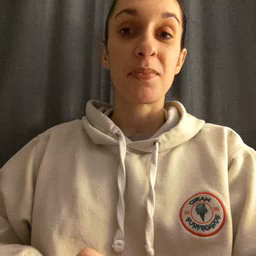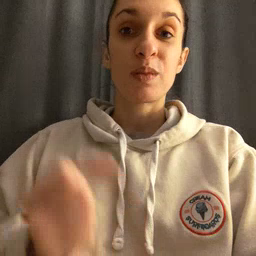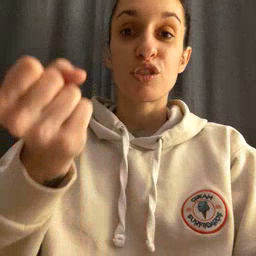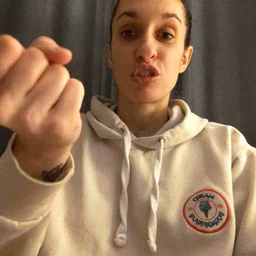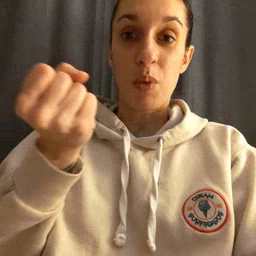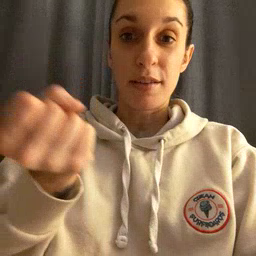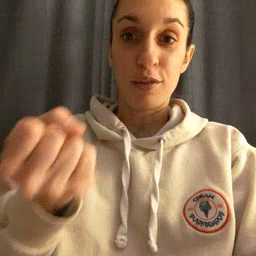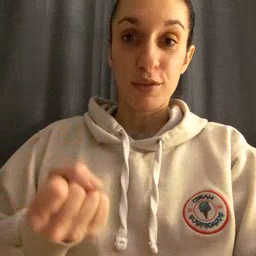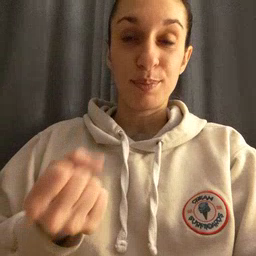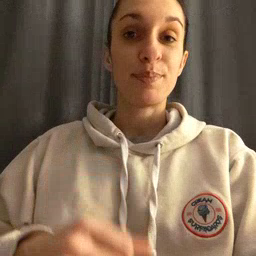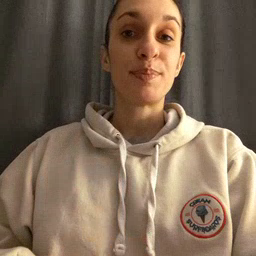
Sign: drawer